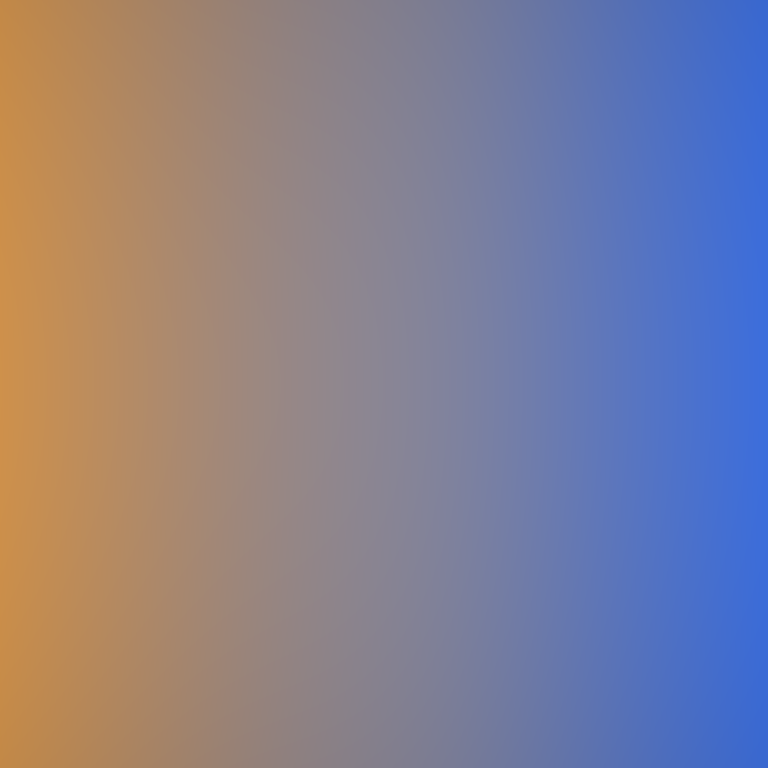
Abstract light effect, smooth gradient from warm amber to cool blue, calm atmosphere, soft glow, no room, no furniture, no objects.